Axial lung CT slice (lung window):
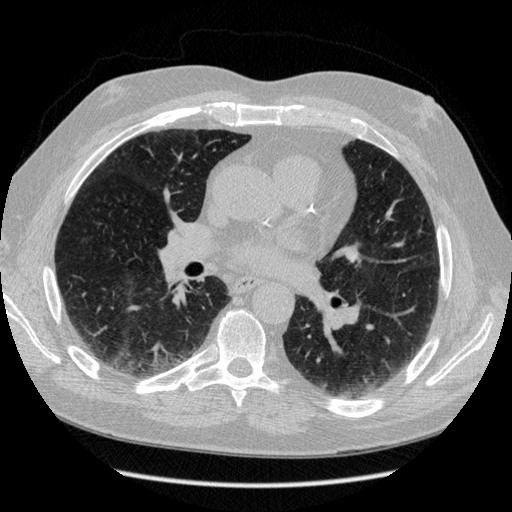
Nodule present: no